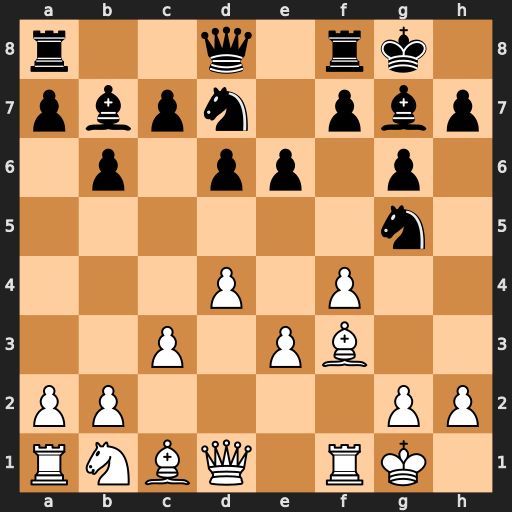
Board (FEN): r2q1rk1/pbpn1pbp/1p1pp1p1/6n1/3P1P2/2P1PB2/PP4PP/RNBQ1RK1
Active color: w
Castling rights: -
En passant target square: -
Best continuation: Bxb7 Rb8 Bc6